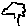
Label: tree